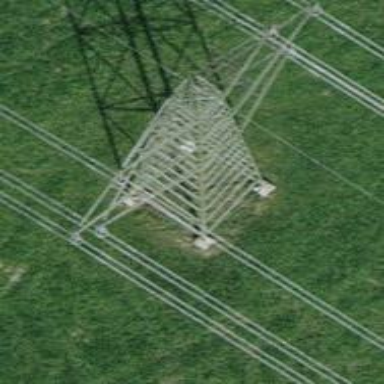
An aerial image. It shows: Power tower.